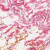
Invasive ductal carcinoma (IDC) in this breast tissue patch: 0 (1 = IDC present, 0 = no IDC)